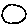
Label: circle